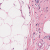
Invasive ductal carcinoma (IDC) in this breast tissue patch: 0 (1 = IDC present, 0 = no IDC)